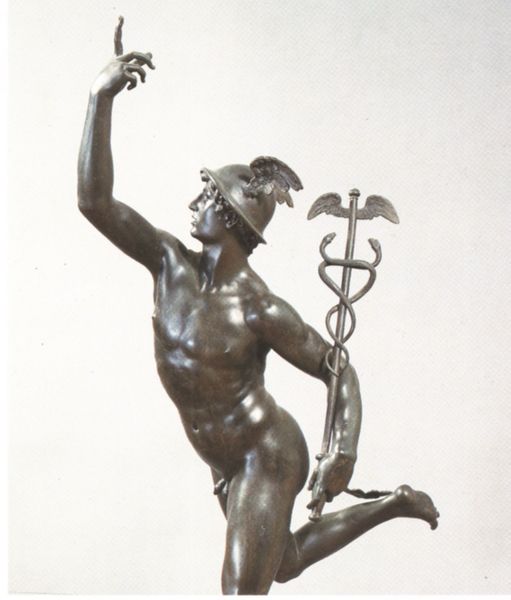
Titel: Fliegender Merkur
Künstler: Giovanni da Bologna
Institution: Florenz, Bargello
Schlagwörter: adler, akt, flügel, gott, hand, mann, nackt, brust, finger, hut, arm, barock, figur, handel, skulptur, stab, laufen, zeigefinger, muskeln, metall, bronze, penis, helm, jüngling, manierismus, schlangen, hermes, götterbote, merkur, flügelhelm, metal, äskulap, merkurstab, nattern, äskulapstab, kleiner penis, mann helm stab, hut mit fluegel, zeigefinger in die luft, mikropenis, micropenis, äskulapnattern, aesculap, akt#schlange